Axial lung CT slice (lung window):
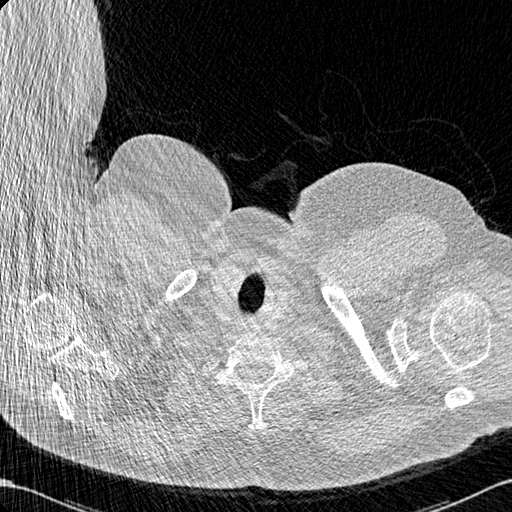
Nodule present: no